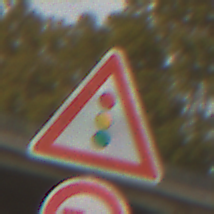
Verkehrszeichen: Lichtzeichenanlage
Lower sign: UeberholverbotKraftfahrzeuge
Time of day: MorningAfternoon
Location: Outdoor (Suburban)
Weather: PartlyCloudy
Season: NotSpecified
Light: Natural